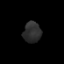
Tissue: prostate
Cell type: Endothelial cells
Senescence score: 0.3326
Nuclear area (px): 363
Mean DAPI intensity: 44.959